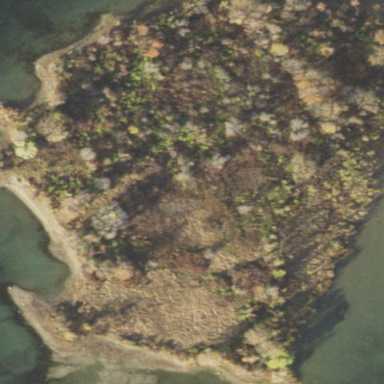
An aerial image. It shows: Islet.